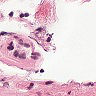
Metastatic tissue present: no